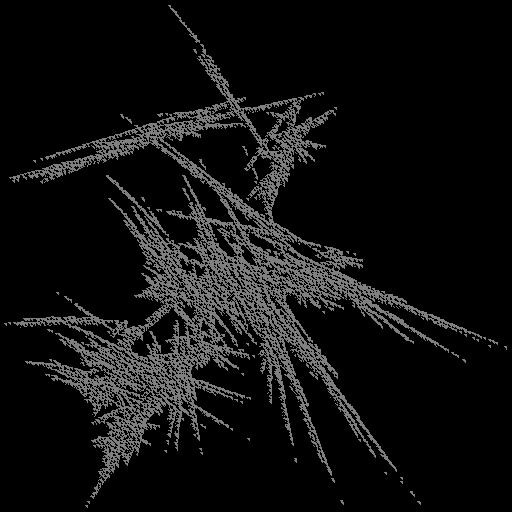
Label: groundpine